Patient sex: M
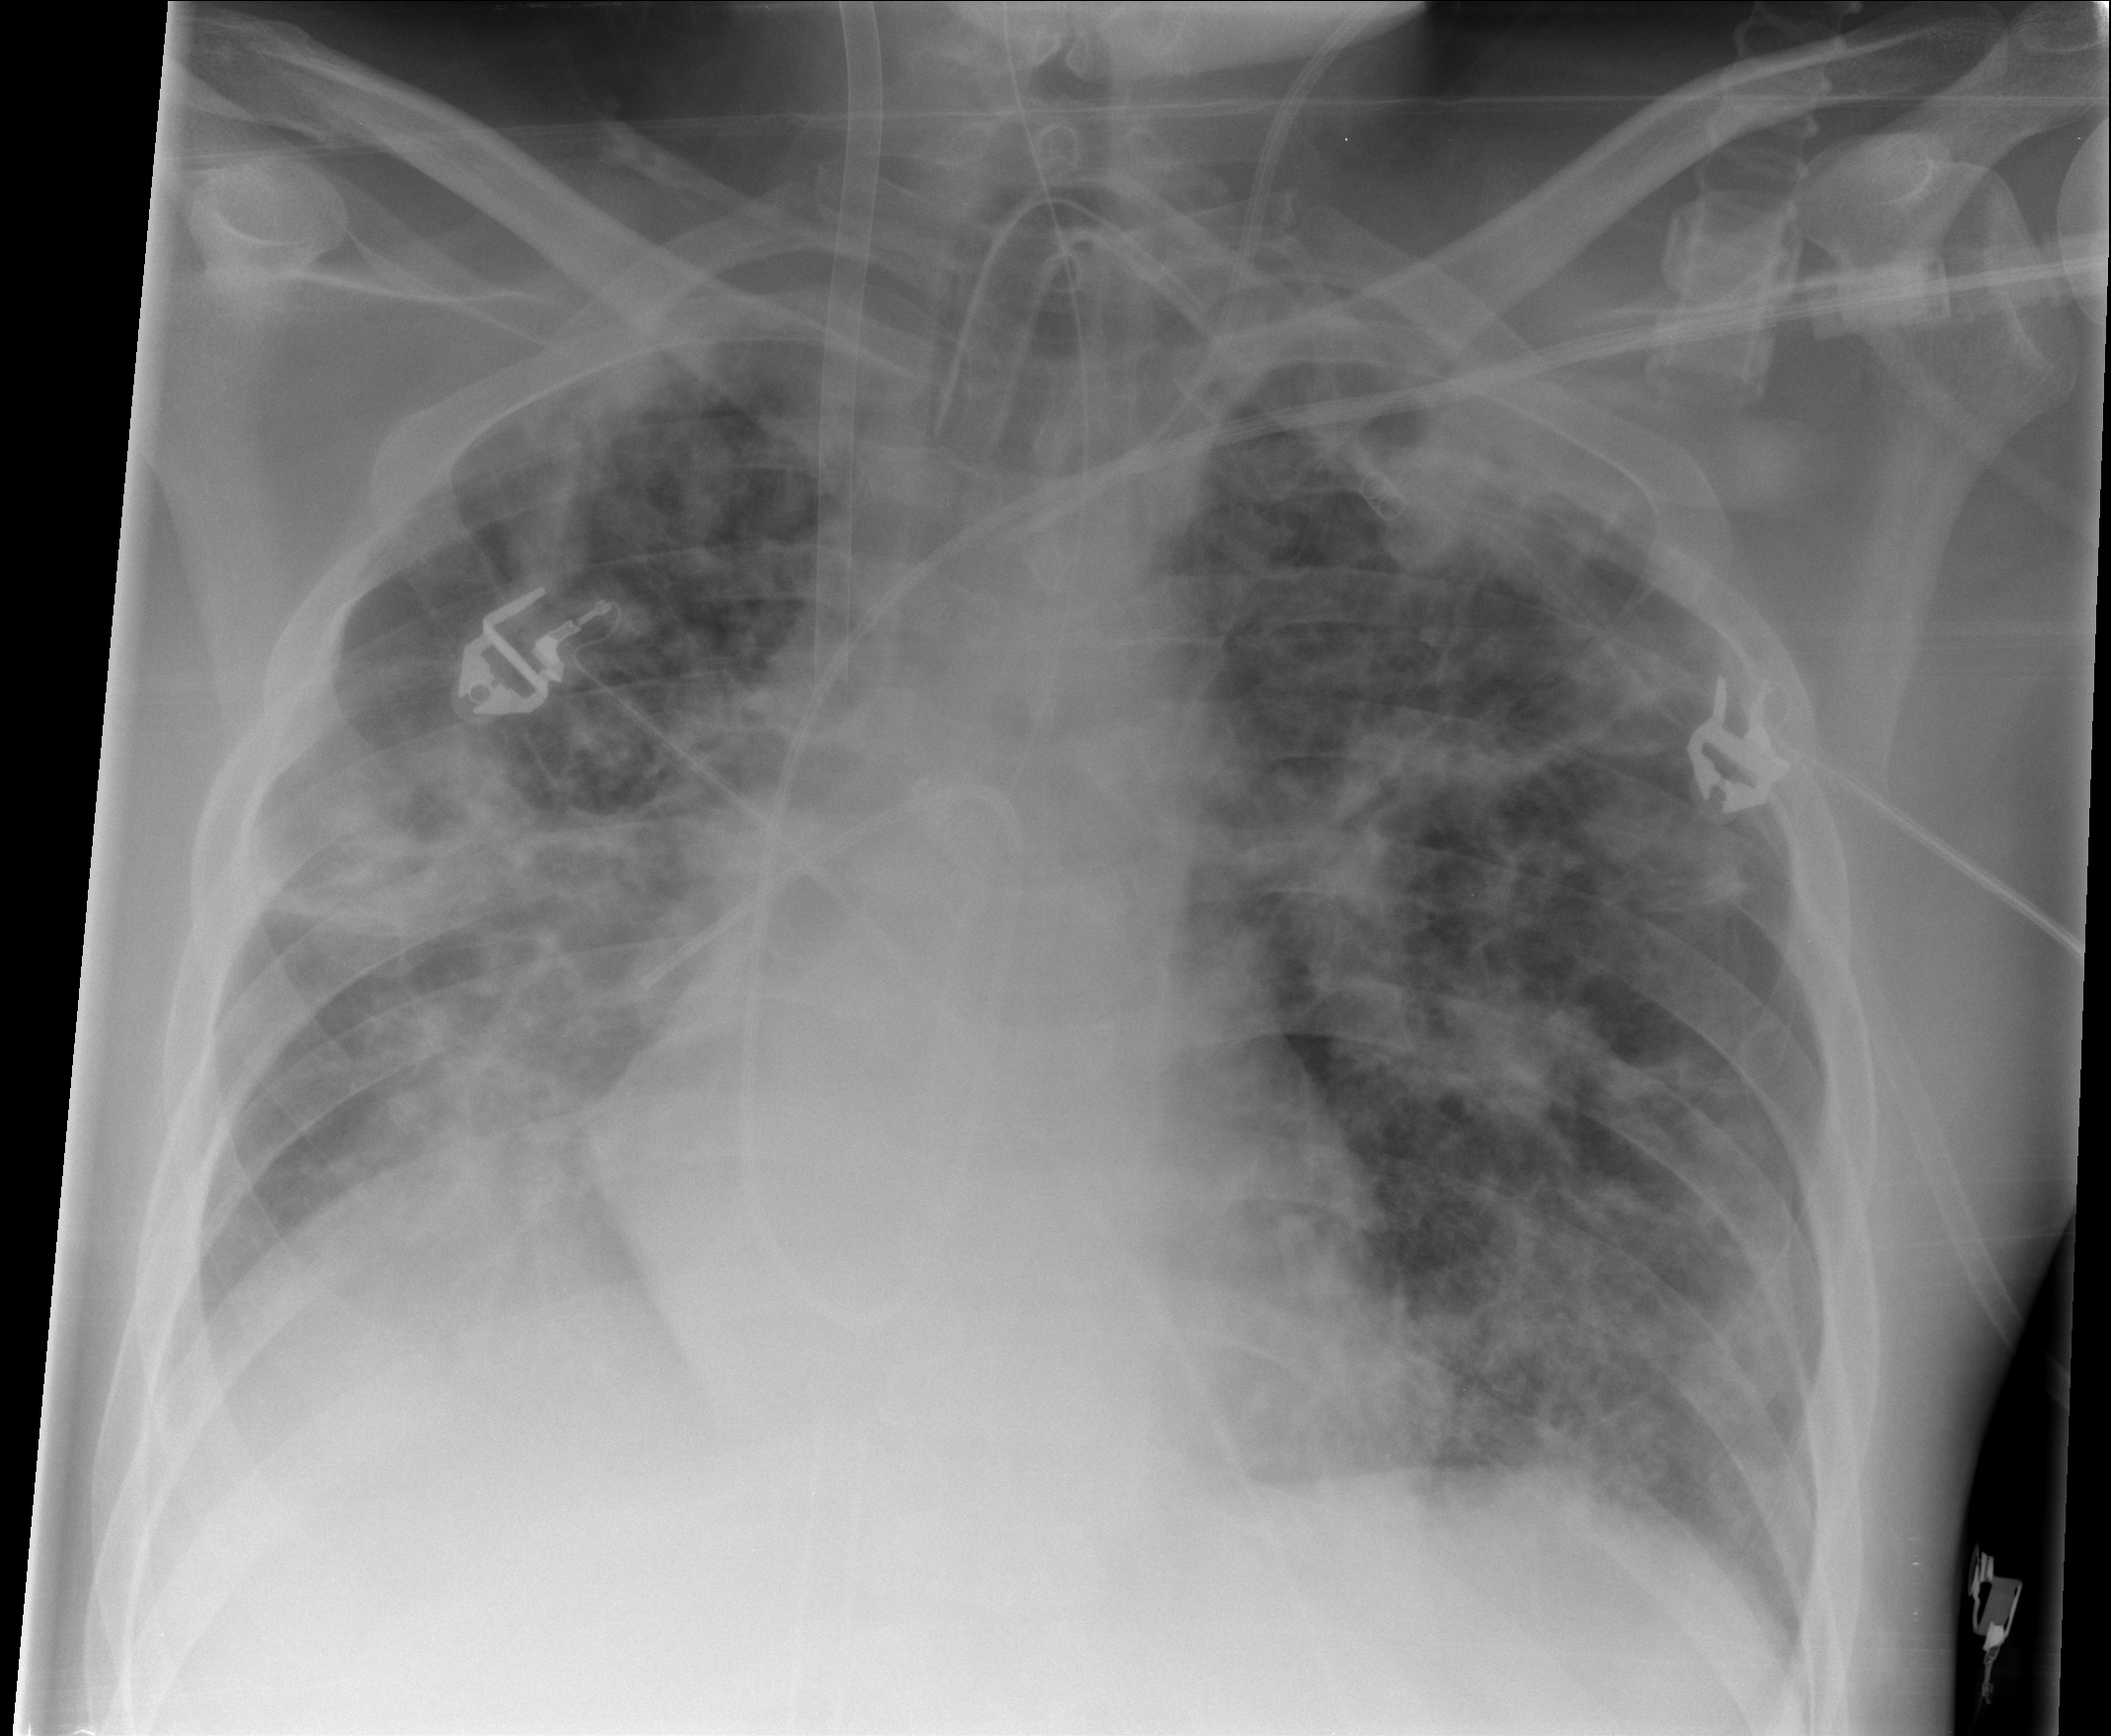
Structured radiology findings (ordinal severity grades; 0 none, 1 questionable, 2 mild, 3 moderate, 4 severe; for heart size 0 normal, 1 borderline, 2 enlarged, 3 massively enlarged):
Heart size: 0
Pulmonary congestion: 3
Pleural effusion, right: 2
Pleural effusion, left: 0
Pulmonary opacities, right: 3
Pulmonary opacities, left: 3
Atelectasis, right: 3
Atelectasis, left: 3